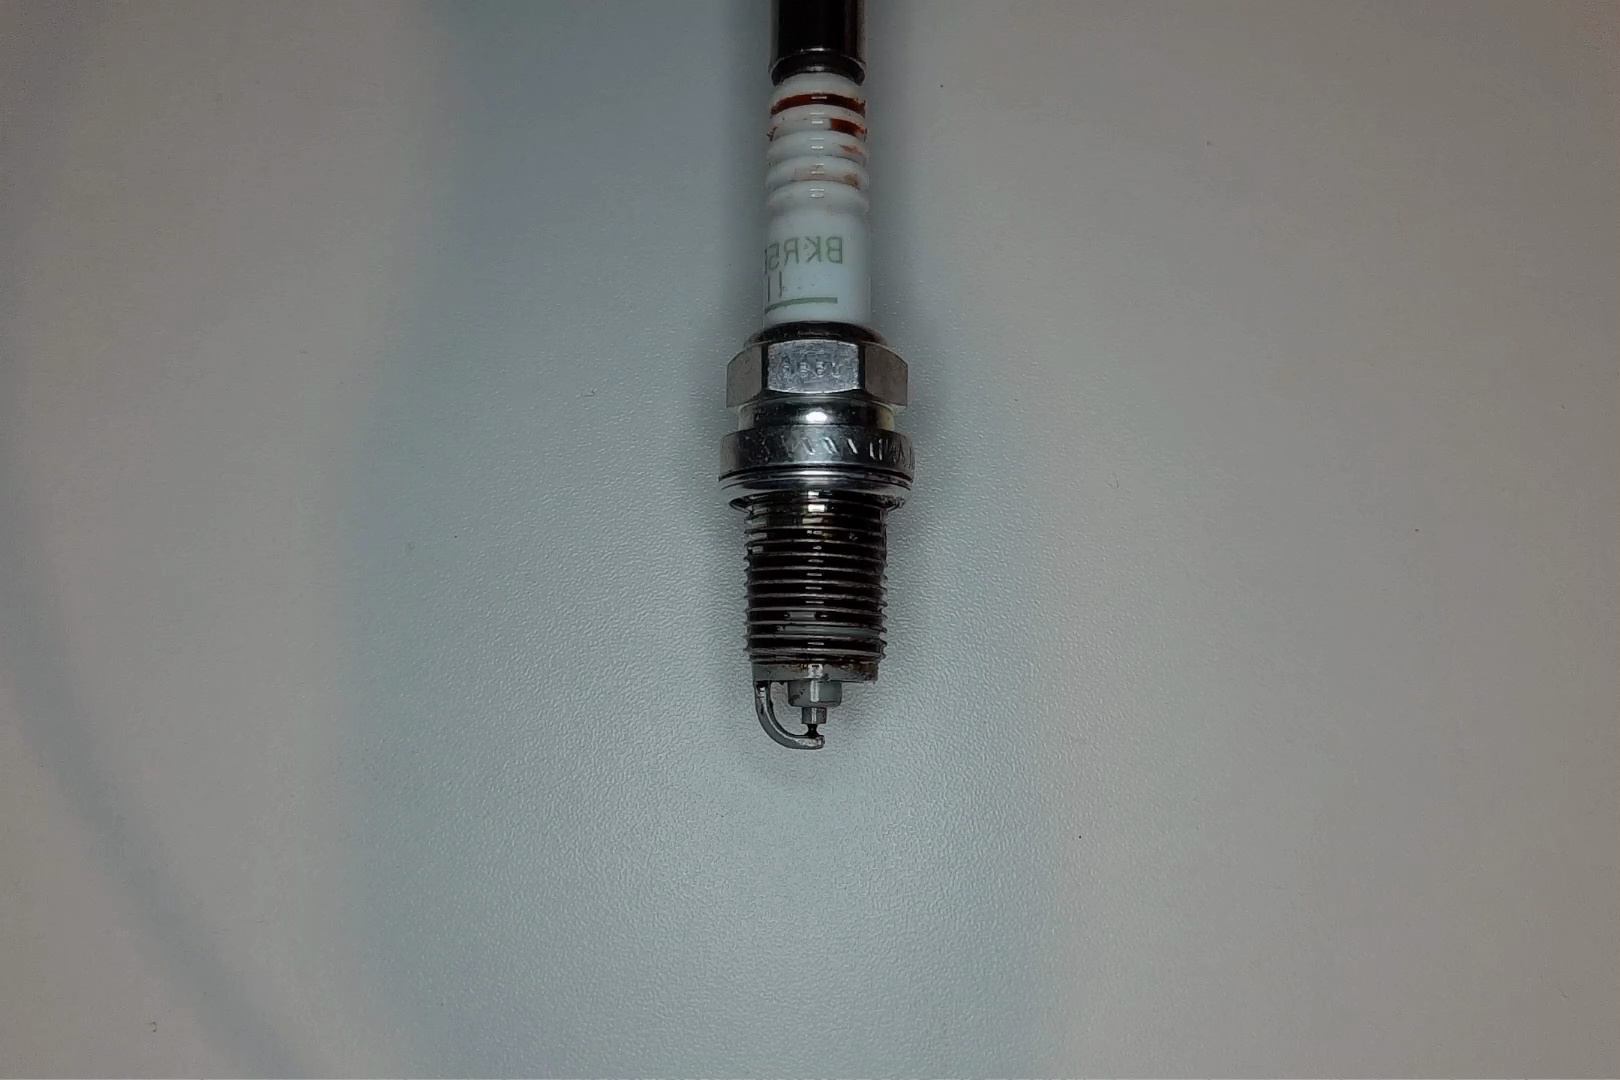
Label: anomaly